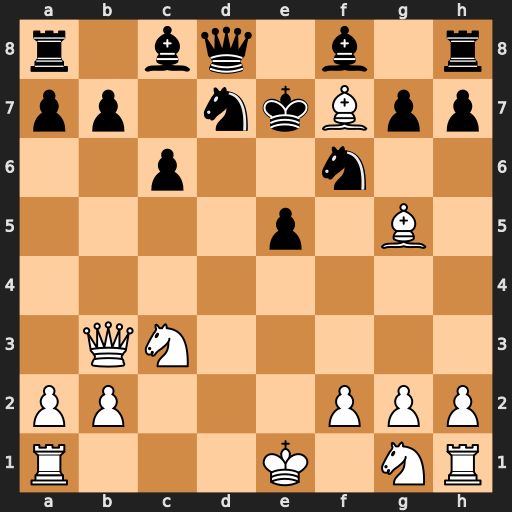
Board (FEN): r1bq1b1r/pp1nkBpp/2p2n2/4p1B1/8/1QN5/PP3PPP/R3K1NR
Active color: w
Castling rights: KQ
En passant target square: -
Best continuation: Qe6#